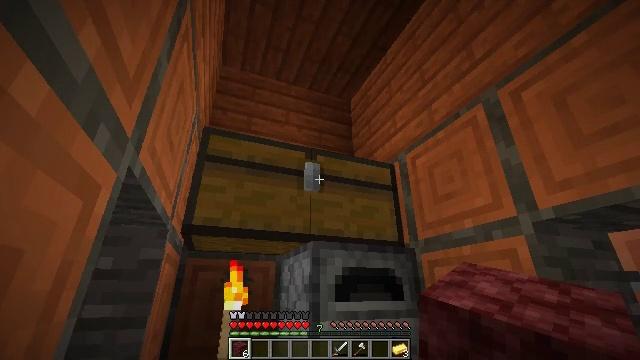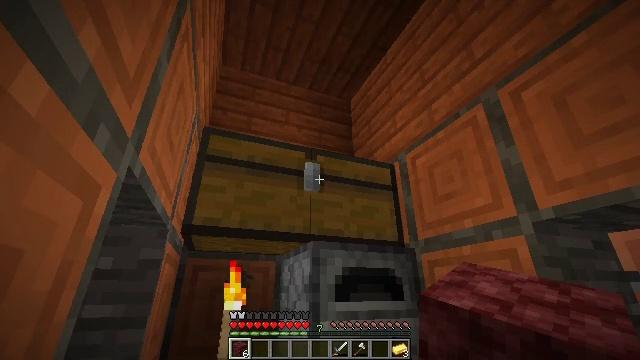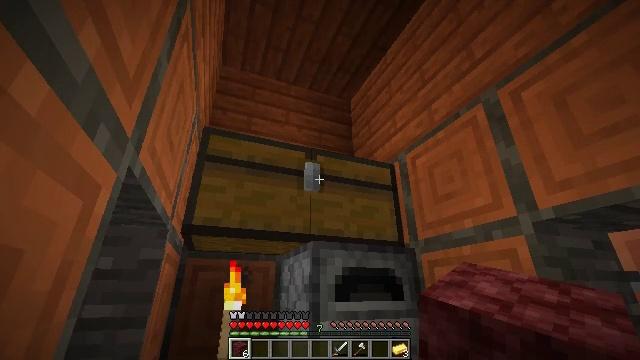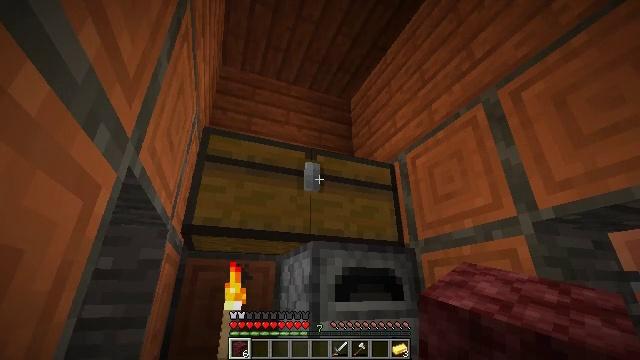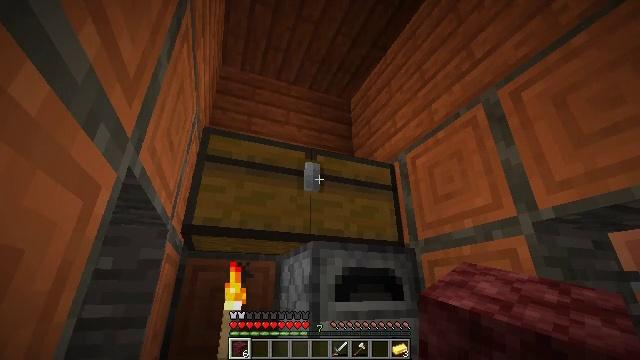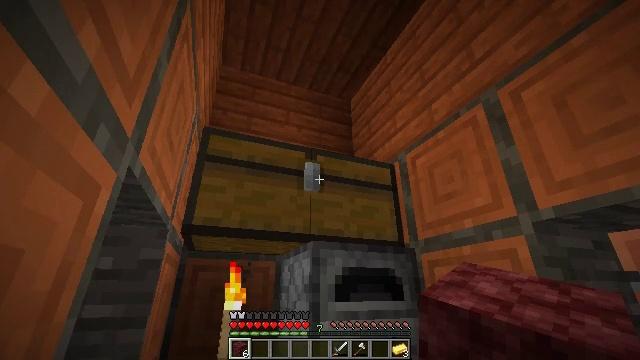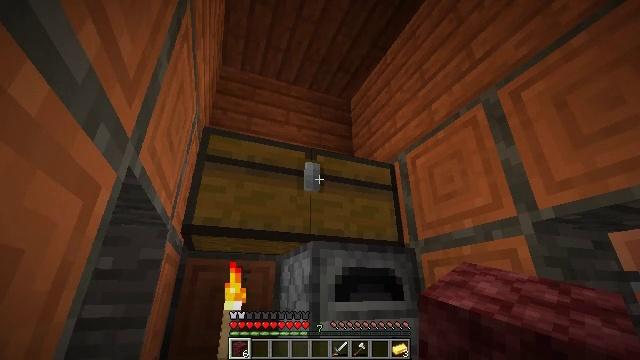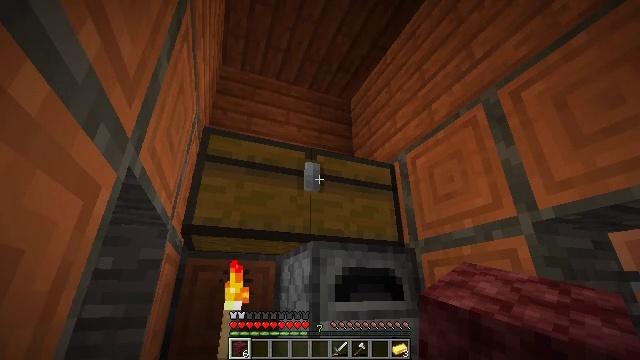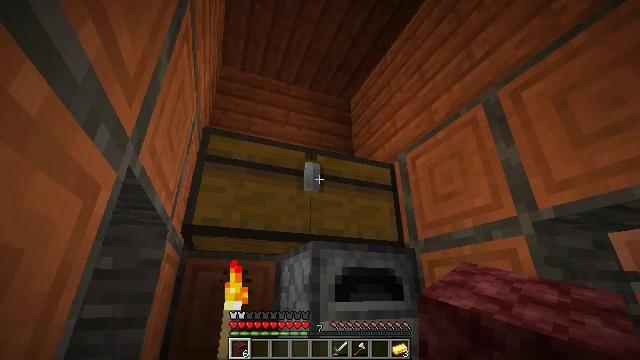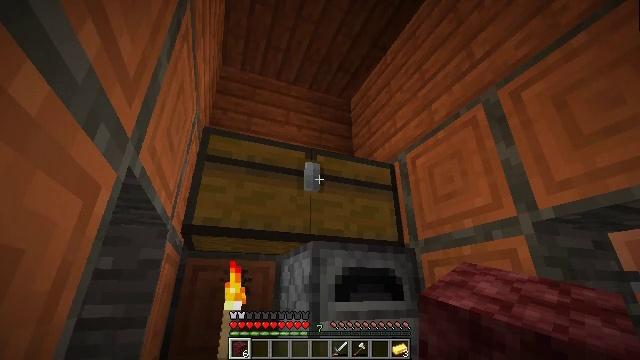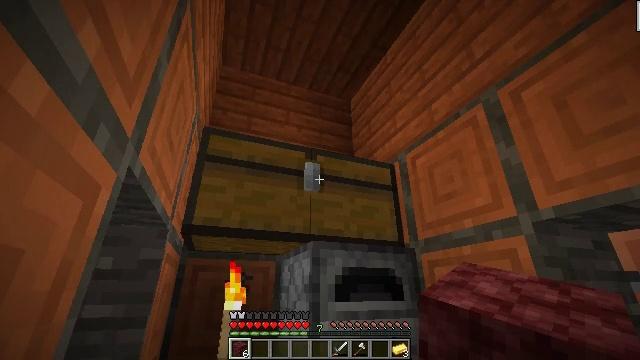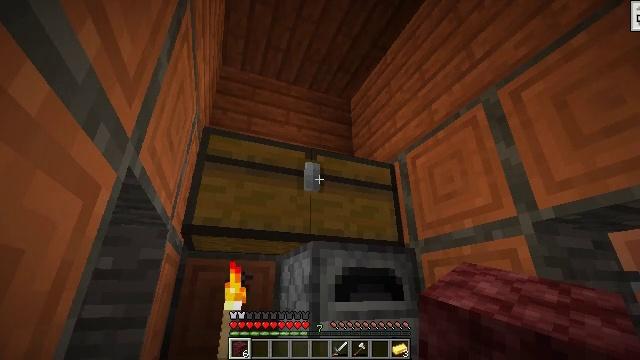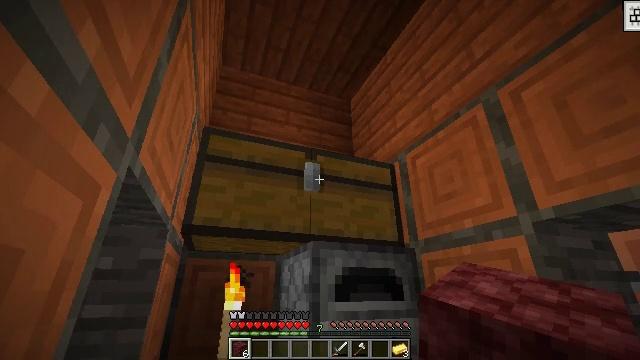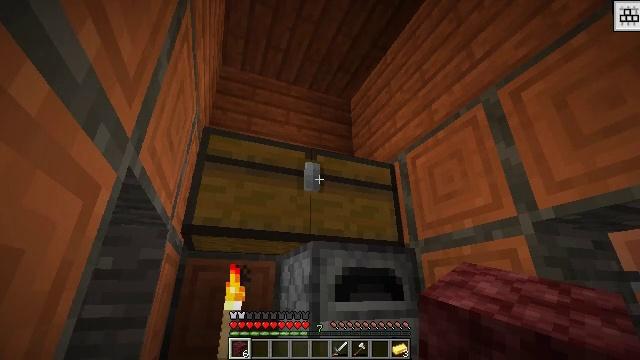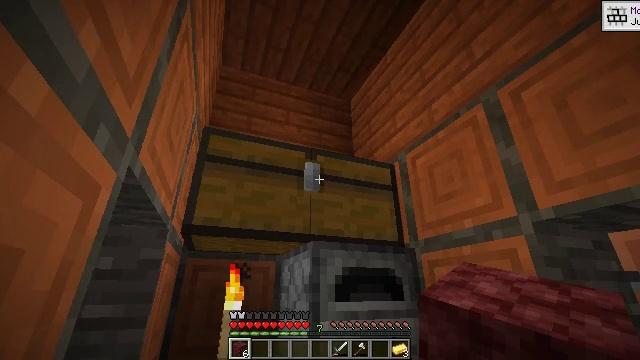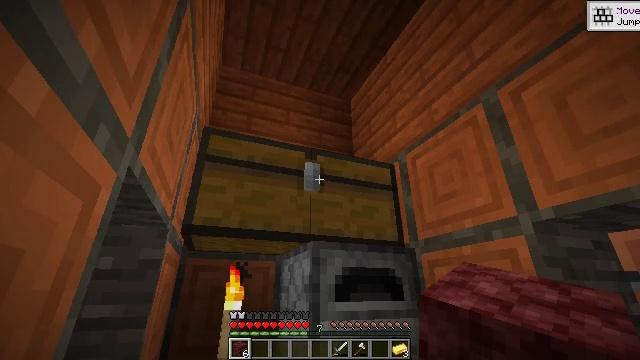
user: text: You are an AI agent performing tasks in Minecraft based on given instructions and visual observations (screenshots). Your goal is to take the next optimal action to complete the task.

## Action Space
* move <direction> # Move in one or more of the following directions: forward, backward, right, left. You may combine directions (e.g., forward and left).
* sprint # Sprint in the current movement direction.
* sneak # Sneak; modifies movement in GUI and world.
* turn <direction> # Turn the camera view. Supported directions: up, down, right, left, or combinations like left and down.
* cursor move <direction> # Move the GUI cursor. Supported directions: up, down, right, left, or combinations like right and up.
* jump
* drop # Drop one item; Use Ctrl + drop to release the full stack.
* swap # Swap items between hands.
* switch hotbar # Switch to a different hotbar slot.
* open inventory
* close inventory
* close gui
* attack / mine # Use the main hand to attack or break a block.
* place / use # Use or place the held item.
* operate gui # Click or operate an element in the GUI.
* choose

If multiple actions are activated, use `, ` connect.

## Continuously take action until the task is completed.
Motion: motion action
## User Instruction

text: Open the crafting table to craft a stone shovel.
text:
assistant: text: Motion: no_op
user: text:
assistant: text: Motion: no_op
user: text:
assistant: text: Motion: no_op
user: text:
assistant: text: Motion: no_op
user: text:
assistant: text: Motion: no_op
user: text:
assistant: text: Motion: no_op
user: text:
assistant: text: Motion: no_op
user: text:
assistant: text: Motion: no_op
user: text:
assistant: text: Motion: no_op
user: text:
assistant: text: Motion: no_op
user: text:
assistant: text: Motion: no_op
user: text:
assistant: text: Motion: no_op
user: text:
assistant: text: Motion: no_op
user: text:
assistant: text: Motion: no_op
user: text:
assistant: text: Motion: no_op
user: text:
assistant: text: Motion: no_op
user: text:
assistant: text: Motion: no_op
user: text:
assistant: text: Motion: no_op
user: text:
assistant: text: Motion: no_op
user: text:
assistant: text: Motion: no_op
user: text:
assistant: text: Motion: no_op
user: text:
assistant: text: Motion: no_op
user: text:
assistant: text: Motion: no_op
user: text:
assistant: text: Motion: no_op
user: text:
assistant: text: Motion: no_op
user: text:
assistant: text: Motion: no_op
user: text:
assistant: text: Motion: no_op
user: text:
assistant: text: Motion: no_op
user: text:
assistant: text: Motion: no_op
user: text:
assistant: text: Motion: no_op